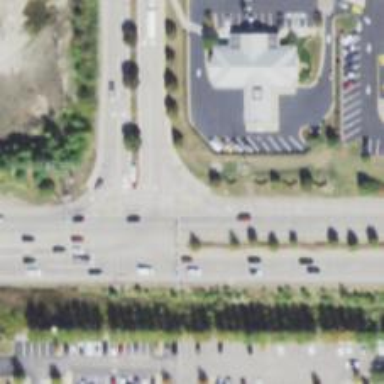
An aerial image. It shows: Primary link road with asphalt surface.